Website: crate-barrel
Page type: billing-address
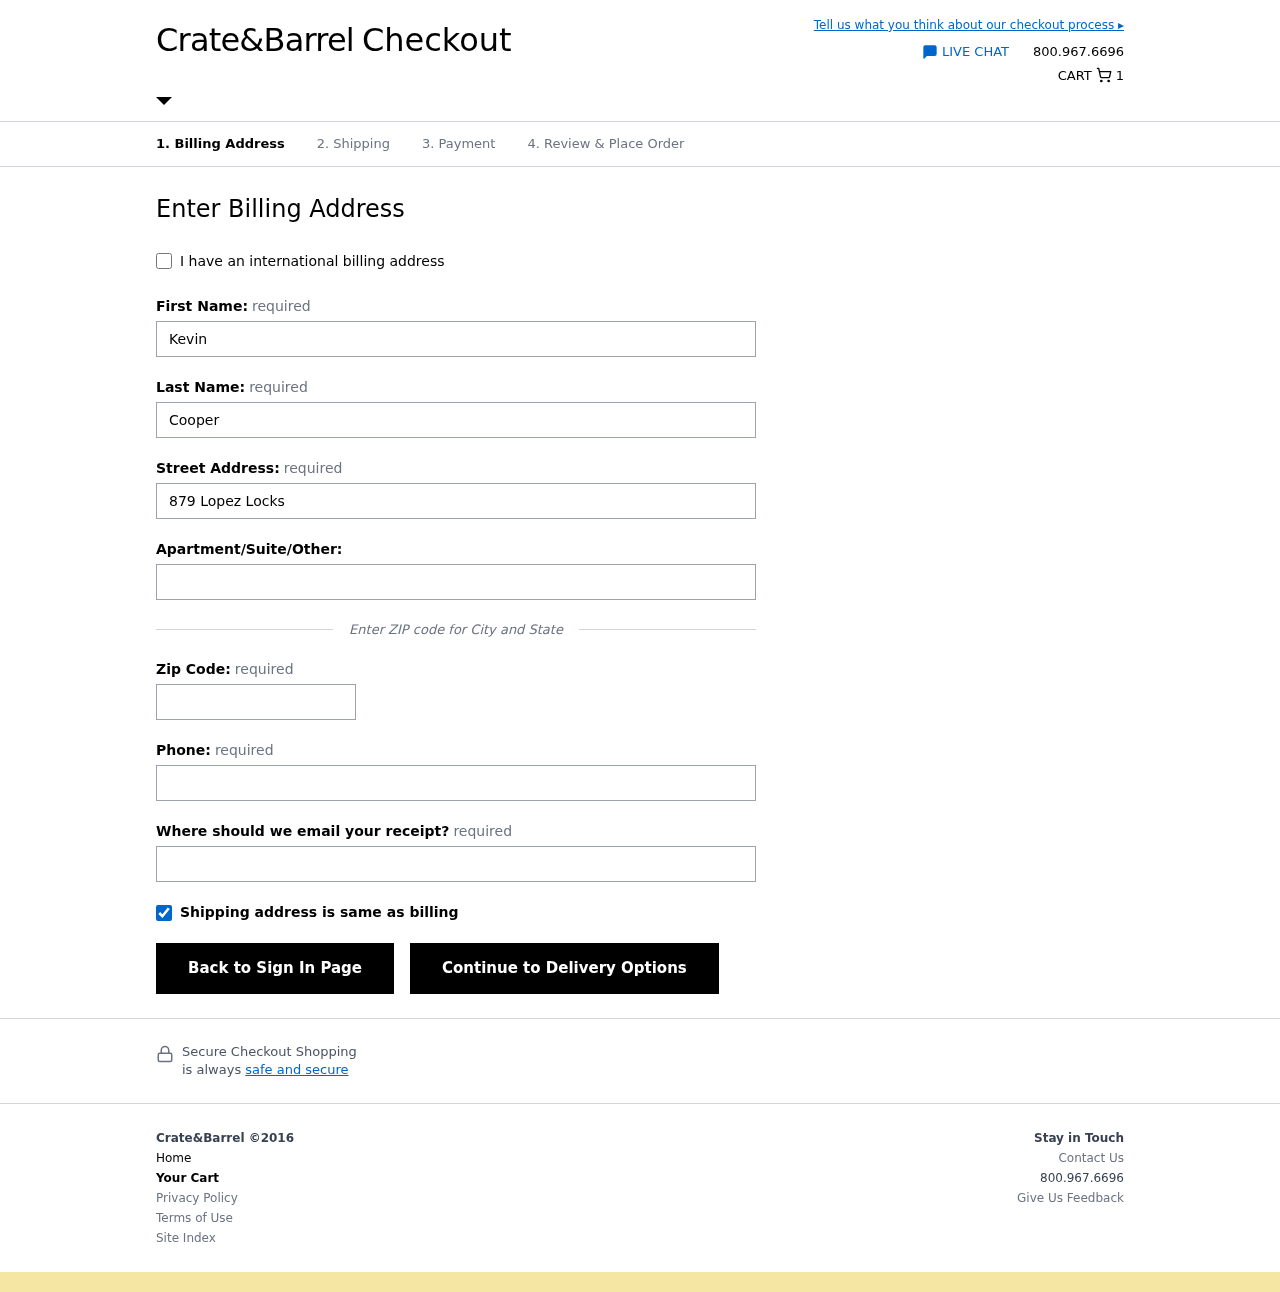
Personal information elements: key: PII_EMAIL
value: kcooper@hotmail.com
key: PII_FIRSTNAME
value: Kevin
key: PII_LASTNAME
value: Cooper
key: PII_PHONE
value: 3535368657
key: PII_POSTCODE
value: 60778
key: PII_STREET
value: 879 Lopez Locks Suite 552
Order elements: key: ORDER_NUM_ITEMS
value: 1